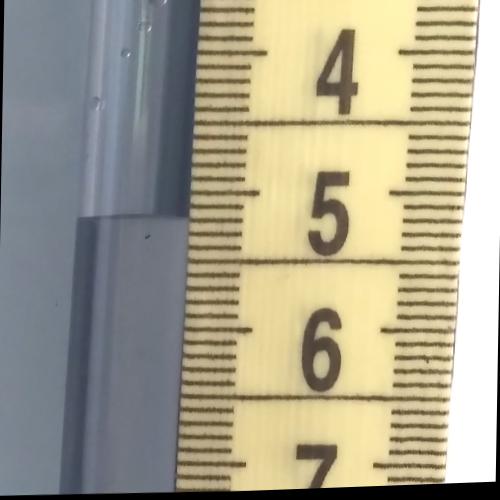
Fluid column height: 5.2 cm